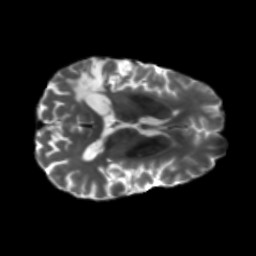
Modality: T2w
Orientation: axial
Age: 54
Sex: male
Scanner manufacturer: siemens
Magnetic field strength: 3 T
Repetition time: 5.25 s
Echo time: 0.08 s